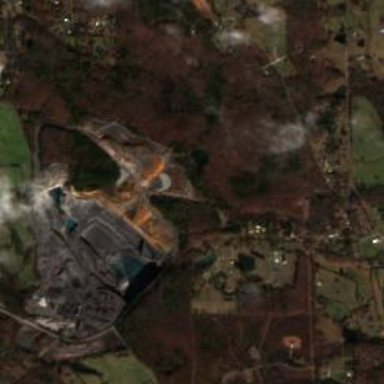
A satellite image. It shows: Quarry that is man-made.